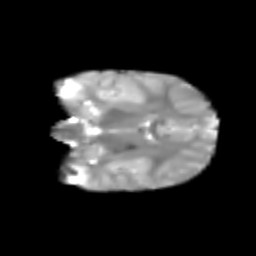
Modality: T2w
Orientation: coronal
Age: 7
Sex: female
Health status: healthy